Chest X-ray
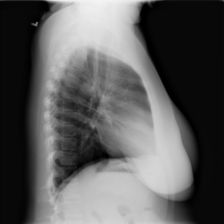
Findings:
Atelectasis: negative
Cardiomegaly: negative
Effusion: negative
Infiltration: negative
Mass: negative
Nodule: negative
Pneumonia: negative
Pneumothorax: negative
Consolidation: negative
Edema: negative
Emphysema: negative
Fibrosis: negative
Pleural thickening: negative
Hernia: negative